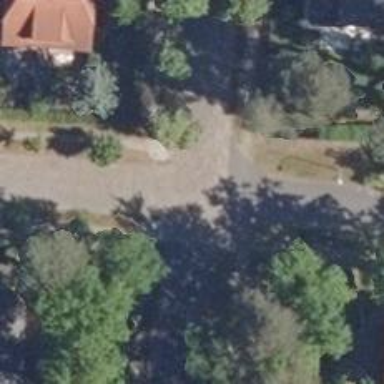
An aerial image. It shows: Residential road with sidewalks on both sides.